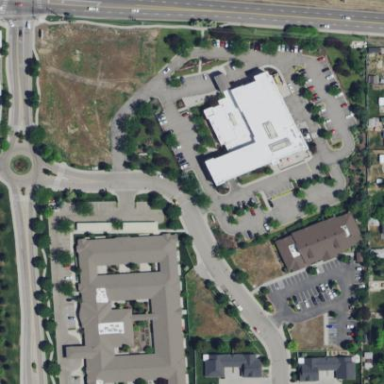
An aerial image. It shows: Healthcare facility identified as hospital.